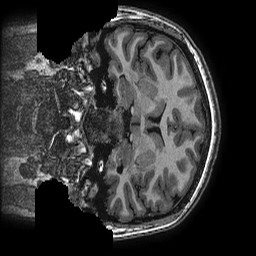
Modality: T1w
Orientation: coronal
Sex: female
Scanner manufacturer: ge
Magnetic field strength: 3 T
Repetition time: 0.0077 s
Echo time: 0.003436 s